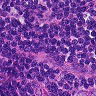
Metastatic tissue present: yes